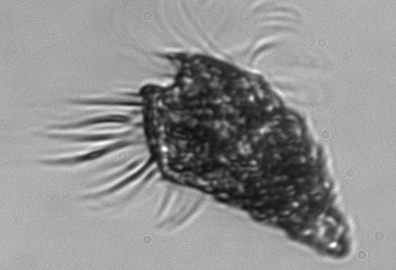
Label: Laboea_strobila